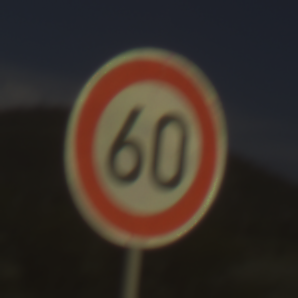
Verkehrszeichen: Geschwindigkeit60
Umgebung: Outdoor, RoadRail
Tageszeit: MorningAfternoon
Wetter: PartlyCloudy
Licht: Natural
Jahreszeit: NotSpecified
Kontrast: HighContrast